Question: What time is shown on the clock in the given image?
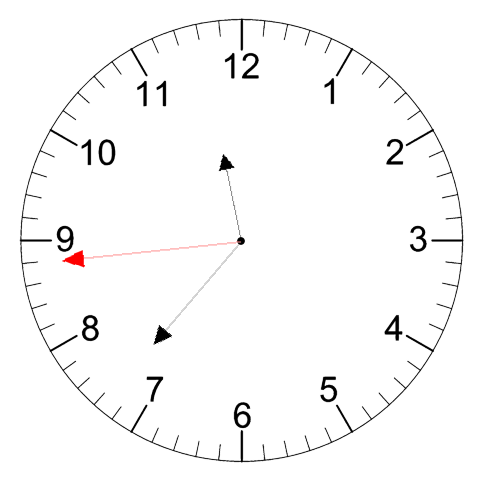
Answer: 11:36:44